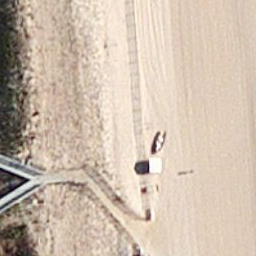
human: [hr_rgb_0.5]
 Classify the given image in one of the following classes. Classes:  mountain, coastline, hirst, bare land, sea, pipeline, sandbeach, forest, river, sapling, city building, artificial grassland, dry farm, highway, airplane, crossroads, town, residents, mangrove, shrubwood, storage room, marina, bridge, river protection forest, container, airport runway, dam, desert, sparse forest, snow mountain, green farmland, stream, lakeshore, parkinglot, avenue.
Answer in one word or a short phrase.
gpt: sandbeach